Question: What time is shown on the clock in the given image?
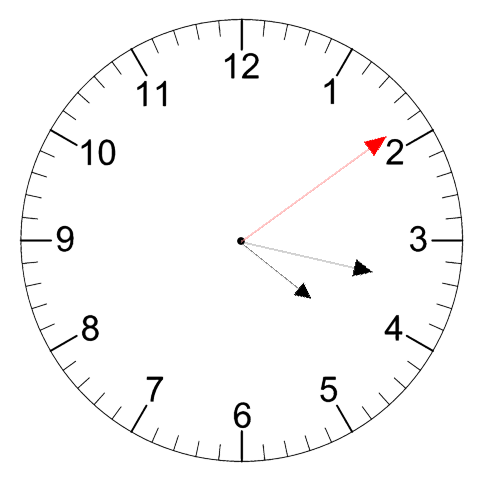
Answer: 04:17:09